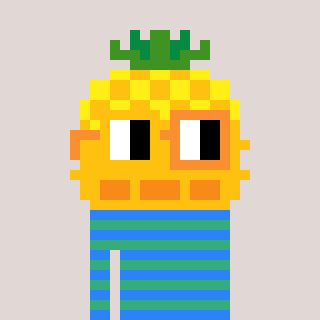
a pixel art character with square yellow and orange glasses, a pineapple-shaped head and a teal-colored body on a warm background